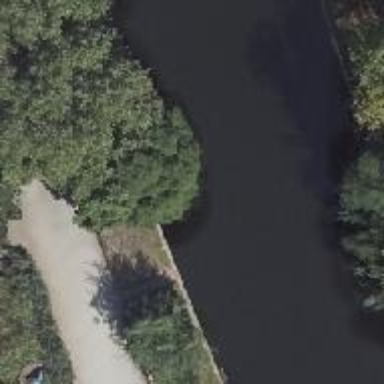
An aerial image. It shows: Put-in point for canoes.